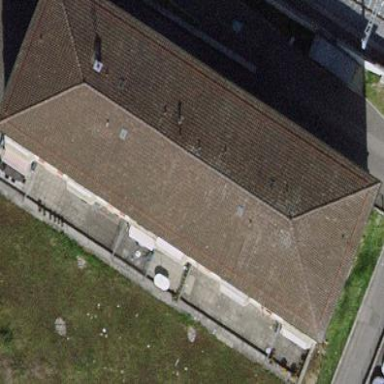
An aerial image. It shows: Hipped roof on apartment building.